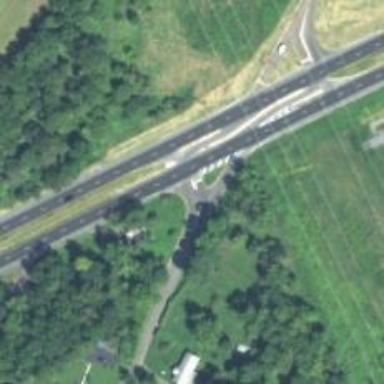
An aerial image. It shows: Trunk_link highway with jughandle junction.